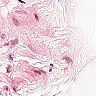
Metastatic tissue present: no